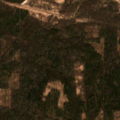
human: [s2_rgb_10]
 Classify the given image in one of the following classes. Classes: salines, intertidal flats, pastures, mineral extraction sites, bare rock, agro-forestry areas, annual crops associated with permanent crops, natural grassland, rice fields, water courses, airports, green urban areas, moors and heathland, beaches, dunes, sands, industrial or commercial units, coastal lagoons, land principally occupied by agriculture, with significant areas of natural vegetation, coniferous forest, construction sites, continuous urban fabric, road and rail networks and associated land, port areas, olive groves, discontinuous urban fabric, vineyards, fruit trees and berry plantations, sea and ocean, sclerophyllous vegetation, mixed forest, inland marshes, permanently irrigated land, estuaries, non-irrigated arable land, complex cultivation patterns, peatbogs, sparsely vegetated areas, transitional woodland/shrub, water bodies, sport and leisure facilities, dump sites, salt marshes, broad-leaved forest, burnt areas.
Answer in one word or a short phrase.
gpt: non-irrigated arable land, broad-leaved forest, coniferous forest, mixed forest, transitional woodland/shrub